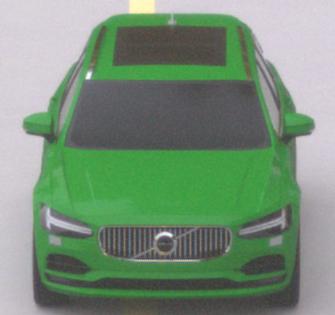
Make: Volvo
Model: V90
Detailed model: -
Model produced from: 2016
Model produced until: 2020
Doors: 5
Color: green
Road condition: dry road
Daytime: morning or afternoon
Contrast: low contrast